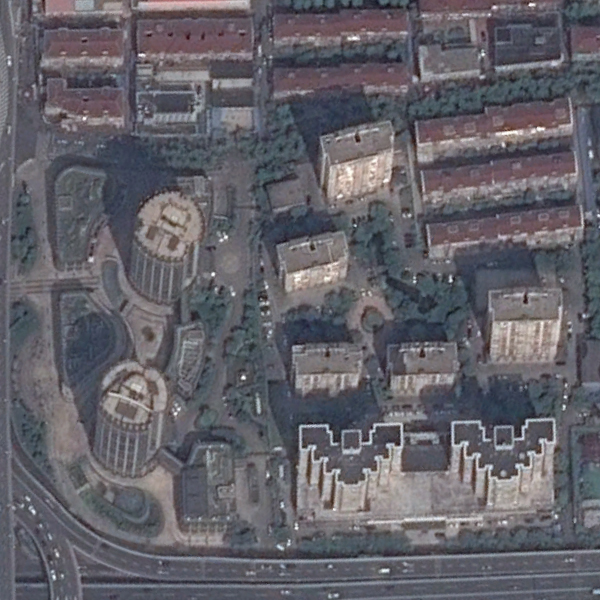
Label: Commercial